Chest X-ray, AP view. Patient: 31 years old, sex M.
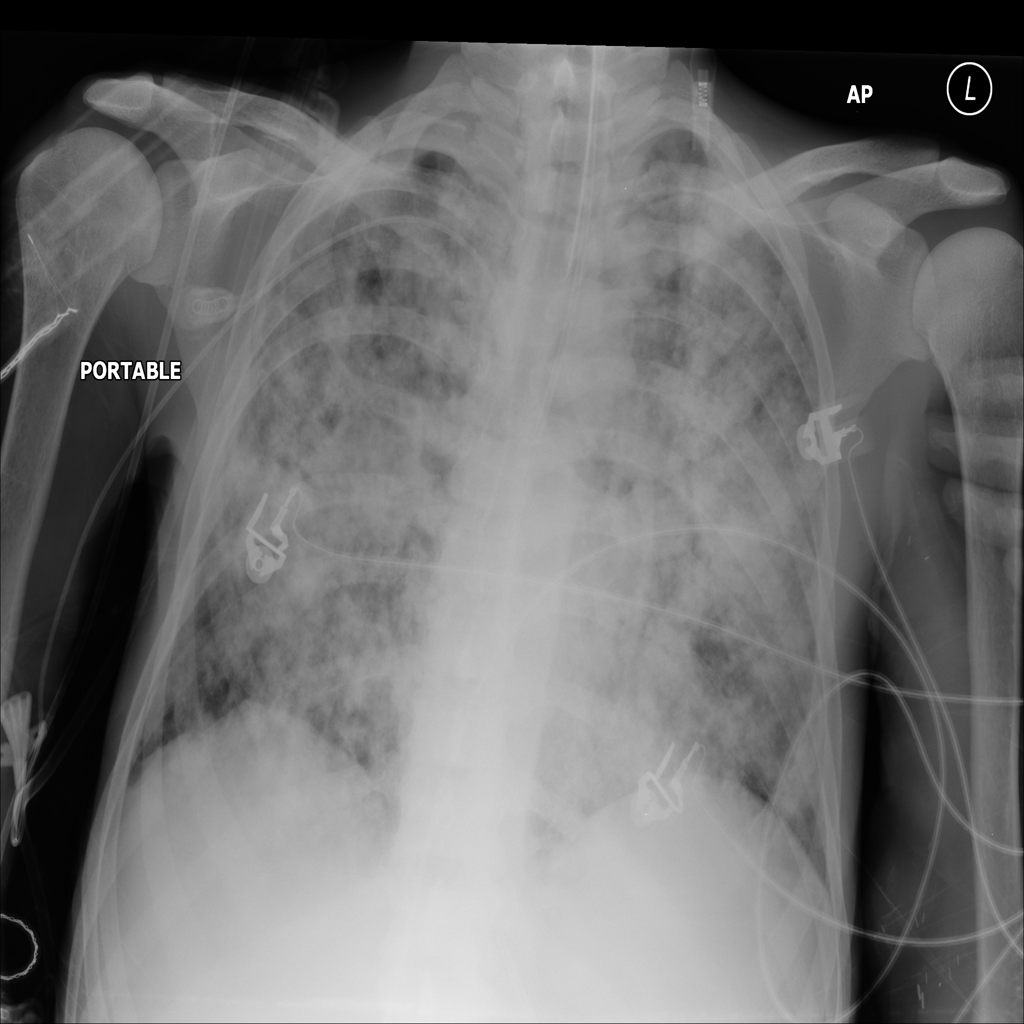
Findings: Consolidation